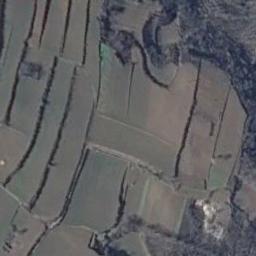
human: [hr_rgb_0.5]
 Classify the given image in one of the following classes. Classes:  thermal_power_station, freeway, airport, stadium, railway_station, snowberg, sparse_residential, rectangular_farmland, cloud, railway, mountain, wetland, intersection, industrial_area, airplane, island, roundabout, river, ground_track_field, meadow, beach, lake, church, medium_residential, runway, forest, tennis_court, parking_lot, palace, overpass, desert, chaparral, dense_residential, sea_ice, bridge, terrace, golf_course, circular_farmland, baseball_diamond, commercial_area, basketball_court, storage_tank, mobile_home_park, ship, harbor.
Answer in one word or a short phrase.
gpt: terrace